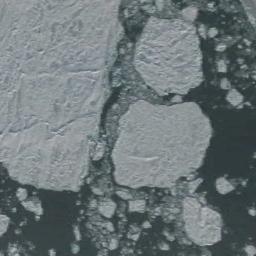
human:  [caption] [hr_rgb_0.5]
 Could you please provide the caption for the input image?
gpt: A large block of ice and a small block of ice are closely connected to form a large piece floating on the deep blue sea and cover the sea .

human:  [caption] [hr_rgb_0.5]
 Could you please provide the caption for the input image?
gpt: Several large pieces of sea ice and a lot of small pieces of sea ice gather together .

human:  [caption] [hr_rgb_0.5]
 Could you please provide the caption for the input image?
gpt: There are sea ice of different shapes and sizes .

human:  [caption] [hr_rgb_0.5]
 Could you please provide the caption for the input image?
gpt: There is a big ice and many small ice on the light green sea .

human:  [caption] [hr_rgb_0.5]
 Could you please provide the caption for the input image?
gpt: There are sea ice linked into sheets .